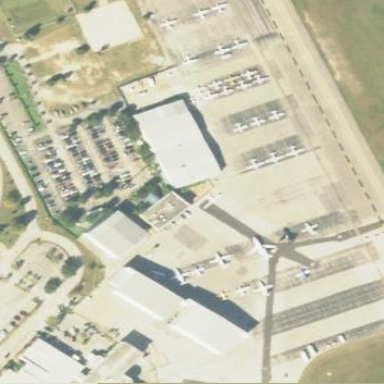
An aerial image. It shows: Apron at the airport.